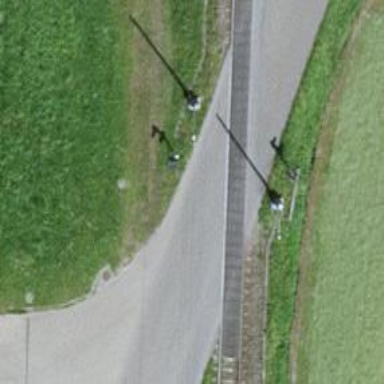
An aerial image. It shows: Level crossing with full barriers and lights.